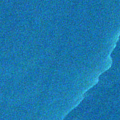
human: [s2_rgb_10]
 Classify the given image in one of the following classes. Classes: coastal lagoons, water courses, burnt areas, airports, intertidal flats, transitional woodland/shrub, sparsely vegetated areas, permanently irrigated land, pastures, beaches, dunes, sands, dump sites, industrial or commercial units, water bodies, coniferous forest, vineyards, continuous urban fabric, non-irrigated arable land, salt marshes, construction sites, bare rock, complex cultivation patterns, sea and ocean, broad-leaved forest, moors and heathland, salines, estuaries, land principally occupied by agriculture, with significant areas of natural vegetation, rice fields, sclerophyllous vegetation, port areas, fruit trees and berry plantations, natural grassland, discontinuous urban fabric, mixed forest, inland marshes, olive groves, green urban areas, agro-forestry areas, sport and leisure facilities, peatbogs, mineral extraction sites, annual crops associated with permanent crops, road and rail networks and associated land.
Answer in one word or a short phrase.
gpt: sea and ocean